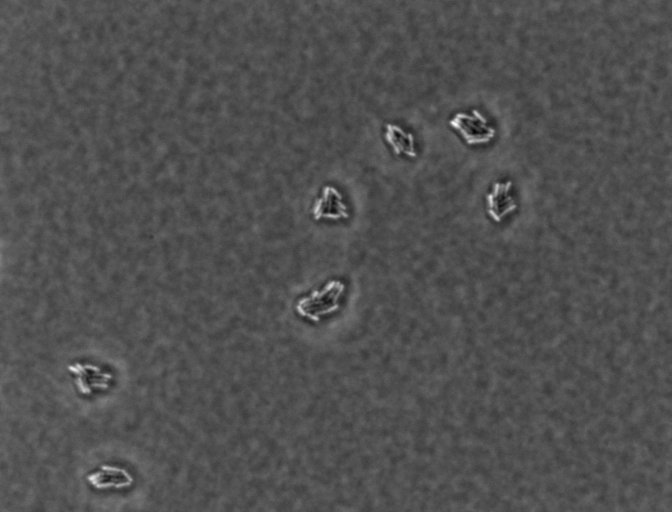
Phase contrast microscopy, 60x objective, 3 h incubation